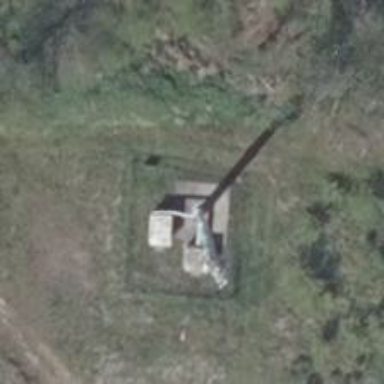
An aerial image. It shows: Communication mast tower.